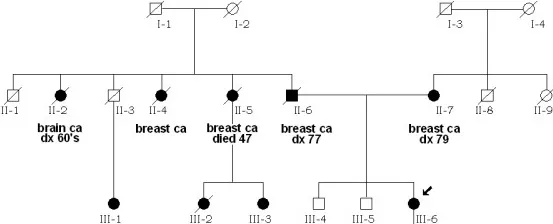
Pedigree of the family with germline BRCA2: 6503delTT mutation. All individuals affected with cancer (ca) are depicted by filled-in symbols. Individual ID numbers, age at the time of diagnosis (dx) and/or death are below each symbol.
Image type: pathology (immunostaining)